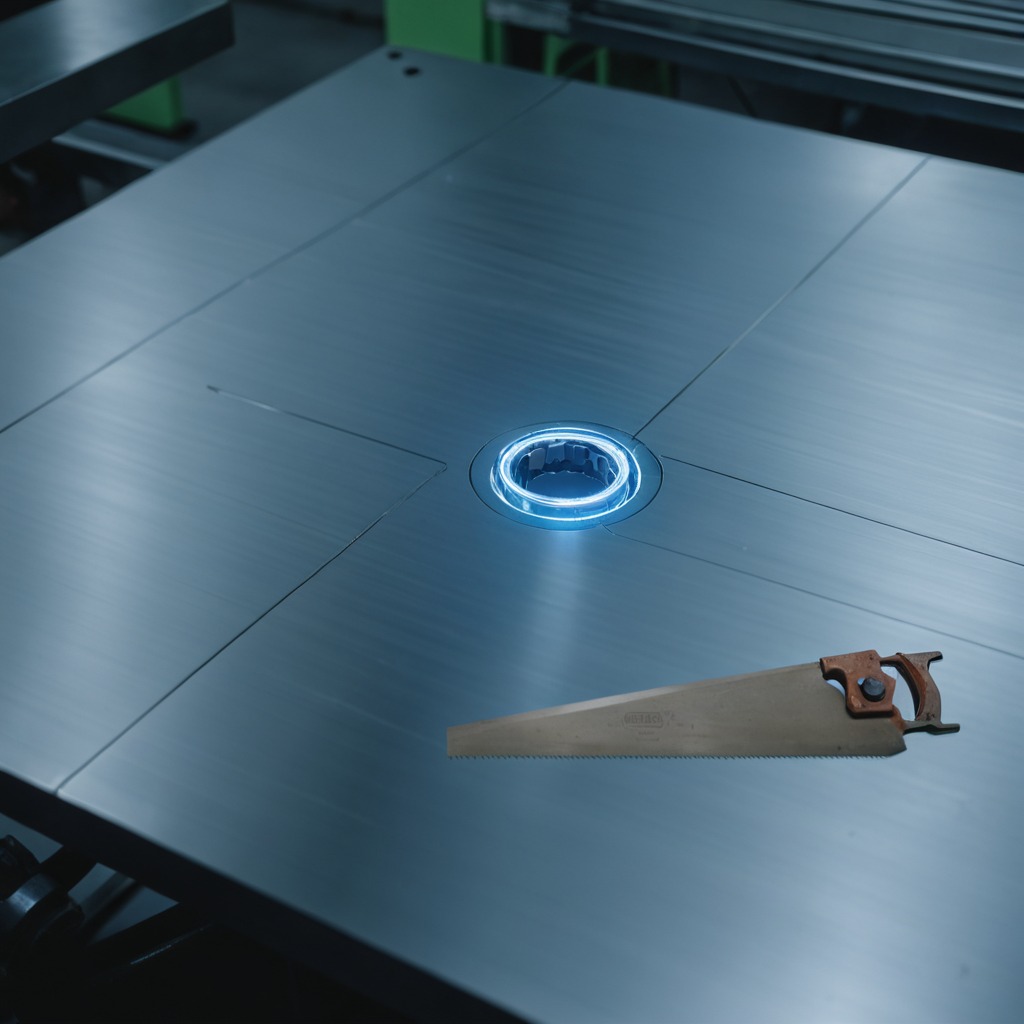
A handheld metal saw is lying on a metal table in a machine shop under fluorescent lights.